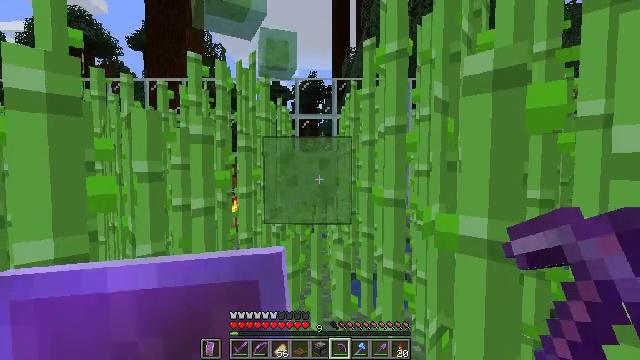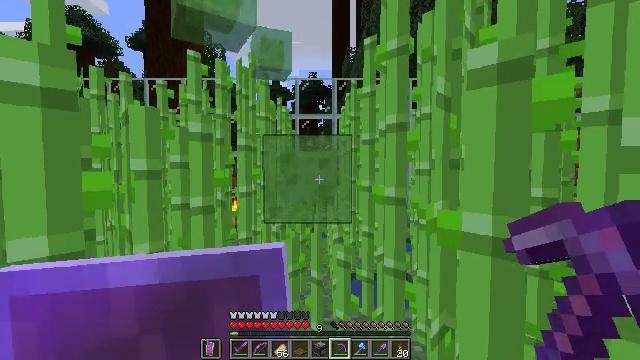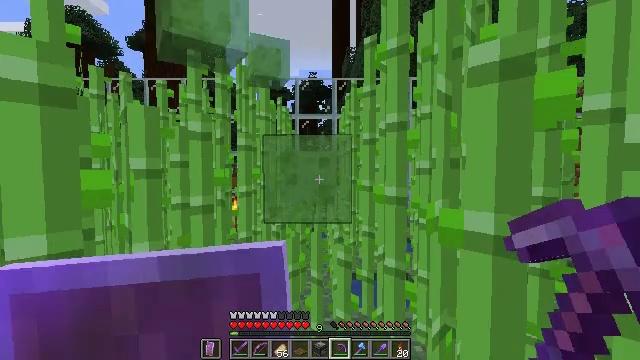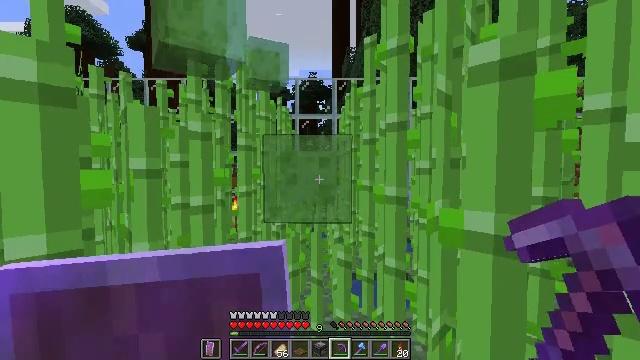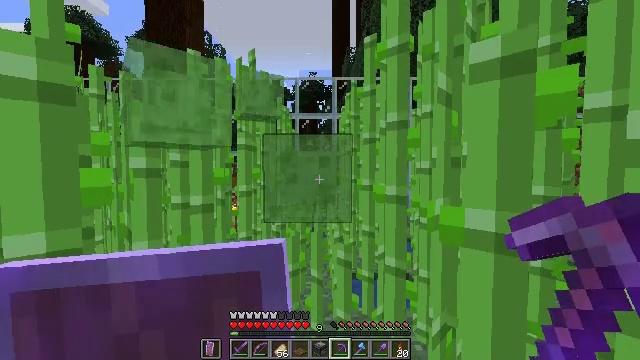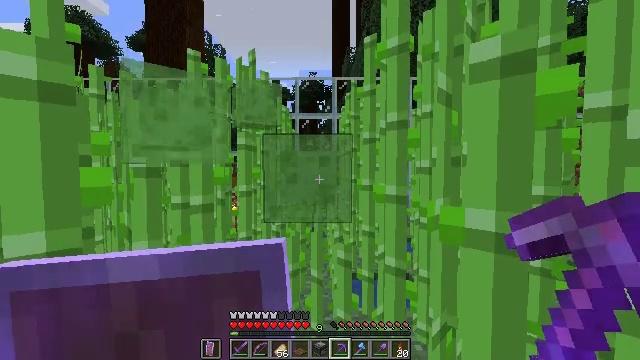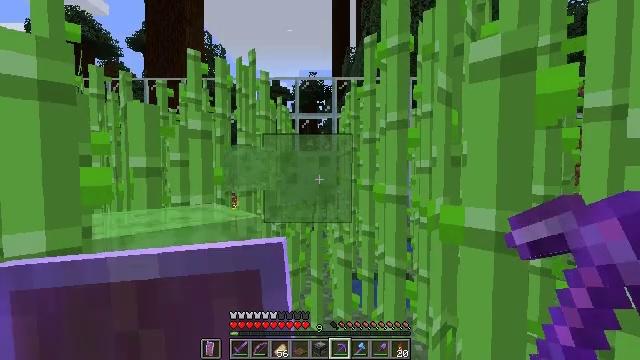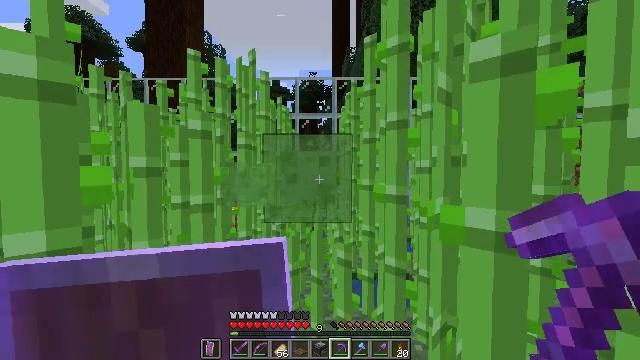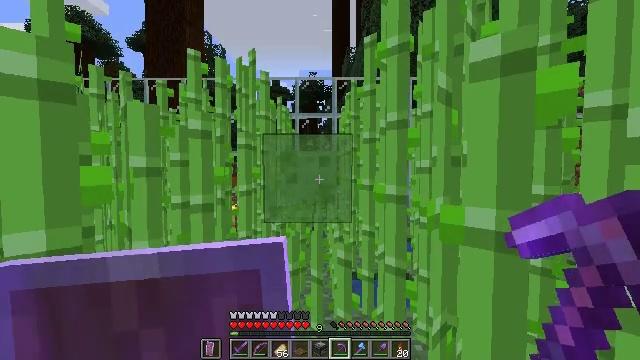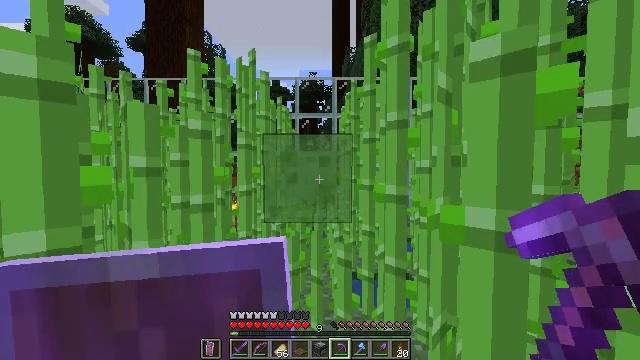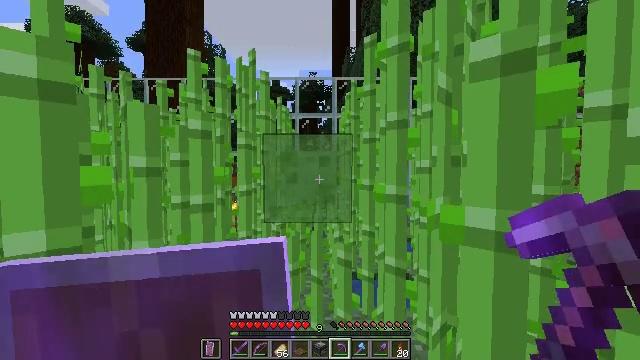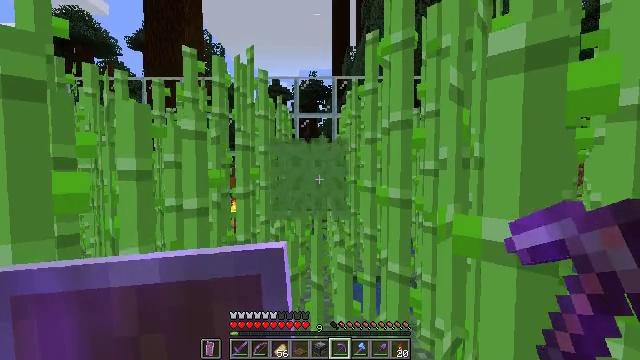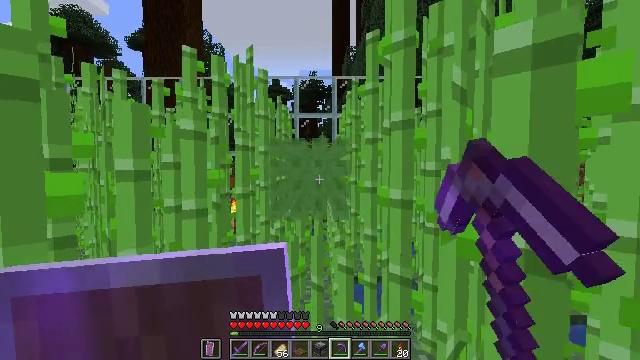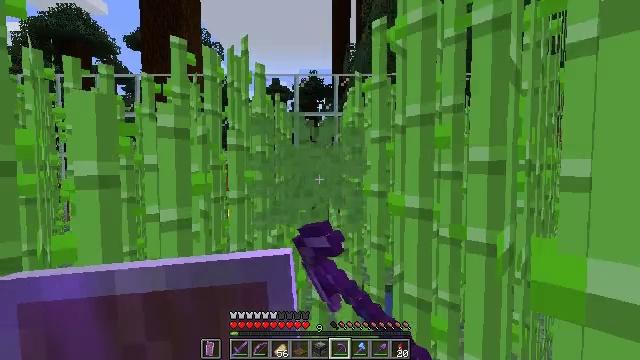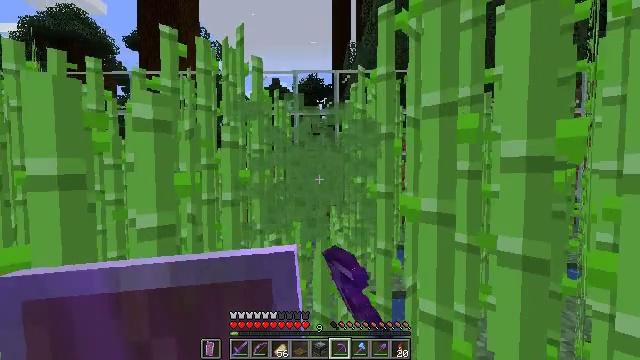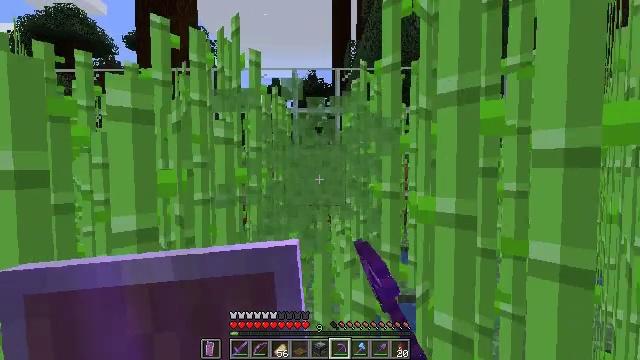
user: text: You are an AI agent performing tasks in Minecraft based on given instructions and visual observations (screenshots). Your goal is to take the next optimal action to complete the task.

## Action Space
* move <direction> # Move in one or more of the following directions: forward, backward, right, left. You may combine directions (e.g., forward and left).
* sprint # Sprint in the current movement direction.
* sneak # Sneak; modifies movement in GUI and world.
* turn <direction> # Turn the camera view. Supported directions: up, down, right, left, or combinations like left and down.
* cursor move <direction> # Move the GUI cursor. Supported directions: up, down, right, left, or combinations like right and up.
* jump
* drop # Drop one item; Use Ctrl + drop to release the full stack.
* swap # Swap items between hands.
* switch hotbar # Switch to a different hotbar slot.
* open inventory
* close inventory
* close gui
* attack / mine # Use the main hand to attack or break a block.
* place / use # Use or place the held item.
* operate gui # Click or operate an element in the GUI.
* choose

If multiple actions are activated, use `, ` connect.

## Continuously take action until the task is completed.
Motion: motion action
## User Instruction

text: Mine the slime block with your hand or tool.
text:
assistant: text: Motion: no_op
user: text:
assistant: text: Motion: no_op
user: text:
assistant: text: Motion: no_op
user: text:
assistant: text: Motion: no_op
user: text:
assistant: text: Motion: no_op
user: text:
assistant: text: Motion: no_op
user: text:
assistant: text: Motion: no_op
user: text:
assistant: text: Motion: no_op
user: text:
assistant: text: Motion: no_op
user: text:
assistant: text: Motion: no_op
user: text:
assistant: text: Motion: move forward, attack / mine
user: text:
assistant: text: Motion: move forward, attack / mine
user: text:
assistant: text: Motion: move forward
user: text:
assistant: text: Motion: move forward
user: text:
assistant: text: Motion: move forward
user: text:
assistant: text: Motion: move forward
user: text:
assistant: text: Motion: no_op
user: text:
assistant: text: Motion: no_op
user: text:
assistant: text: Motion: no_op
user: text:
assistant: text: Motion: no_op
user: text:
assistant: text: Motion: no_op
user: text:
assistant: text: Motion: no_op
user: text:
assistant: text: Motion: no_op
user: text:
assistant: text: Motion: no_op
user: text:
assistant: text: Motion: no_op
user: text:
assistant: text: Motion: no_op
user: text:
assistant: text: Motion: no_op
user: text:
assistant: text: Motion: move forward
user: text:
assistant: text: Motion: move forward
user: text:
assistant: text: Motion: move forward, jump